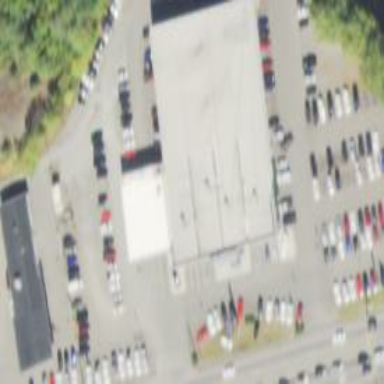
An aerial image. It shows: Car shop building.